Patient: sex M, age 48
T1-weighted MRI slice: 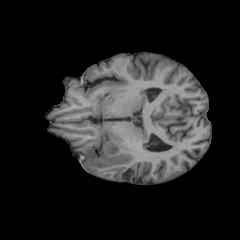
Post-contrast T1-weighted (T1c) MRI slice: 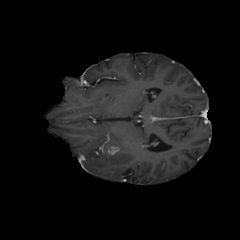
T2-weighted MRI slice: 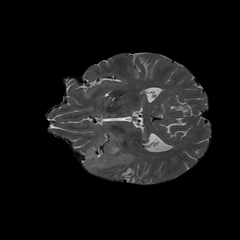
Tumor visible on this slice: yes
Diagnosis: Glioblastoma, IDH-wildtype
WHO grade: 4